Field crop: tomato
Growth stage: 1
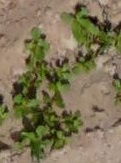
Species: portulaca